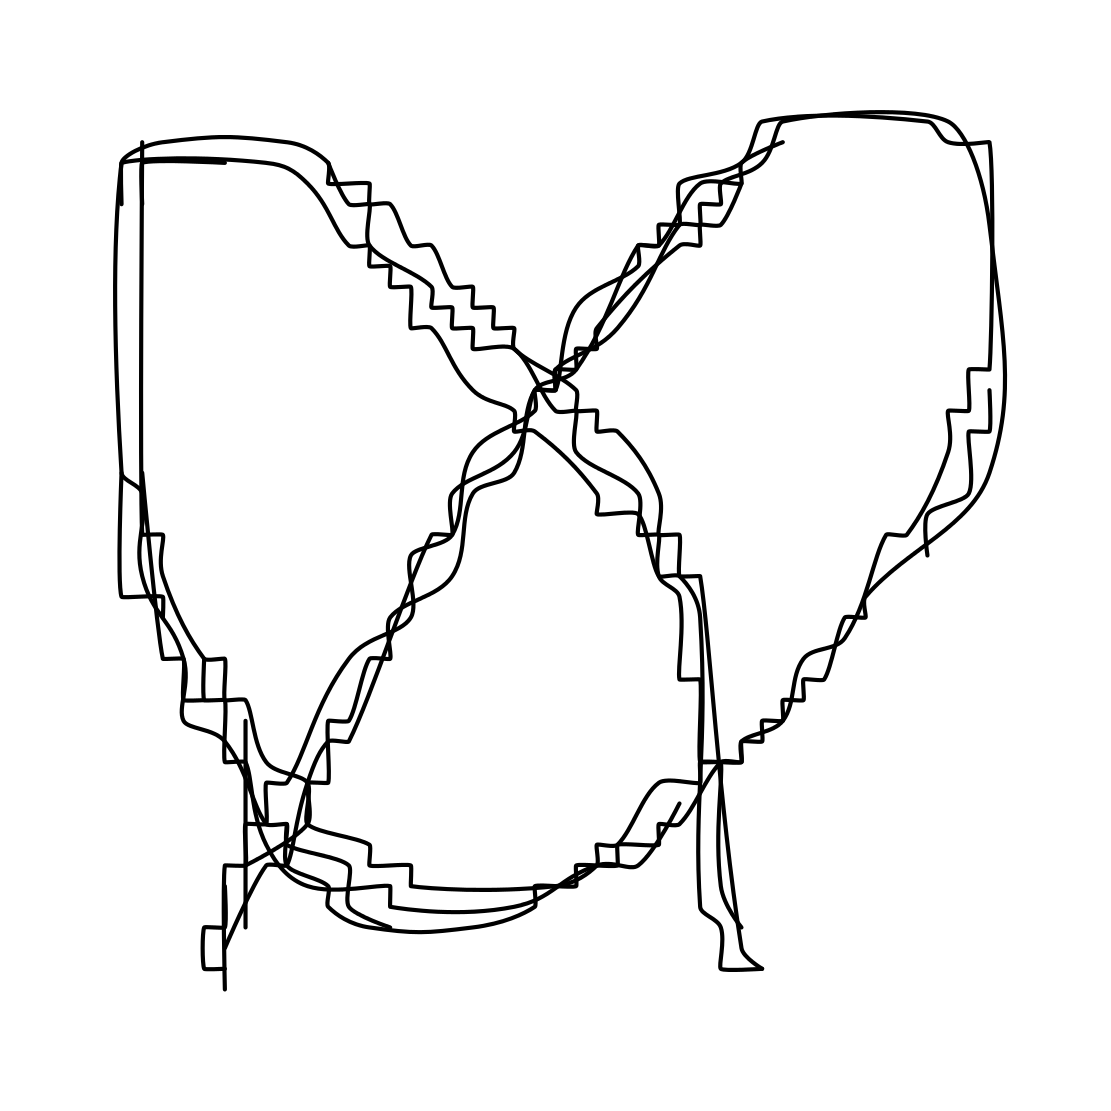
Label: pretzel